Question: I wish to use a content slider in an application. I shortlisted the BxSlider. Kindly suggest the way to implement a custom pager as displayed in screenshot
I am referring the BxSlider API.
Screenshot for the desired solution
Please help!!
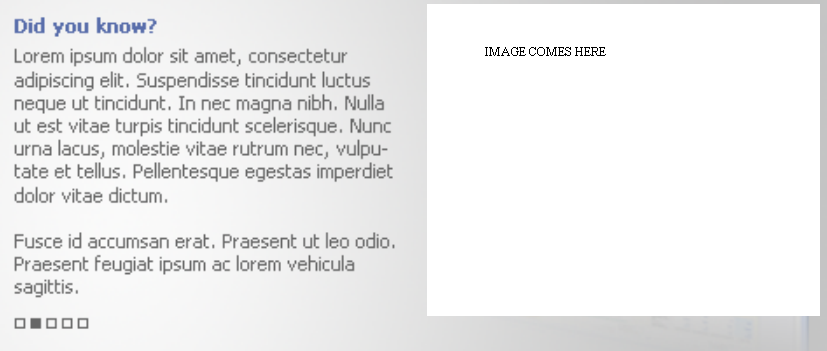
Answer: This got resolved.
Have updated the style as follows:
'''
a.pager-active > div{
background: url("/images/dot_filled.png") no-repeat scroll !important;
display:inline;
outline:none;
}
.bx-pager a > div{
display:inline;
padding:2px;
background: url("/images/dot_empty.png") no-repeat scroll;
position:relative;
top:10px;
outline:none;
}
'''
I am providing this answer so that it might help someone who is looking to have a custom BxSlider Pager.
Thanks!!